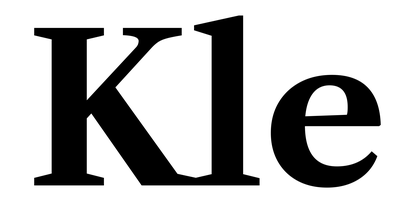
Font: LibreCaslonText_Bold